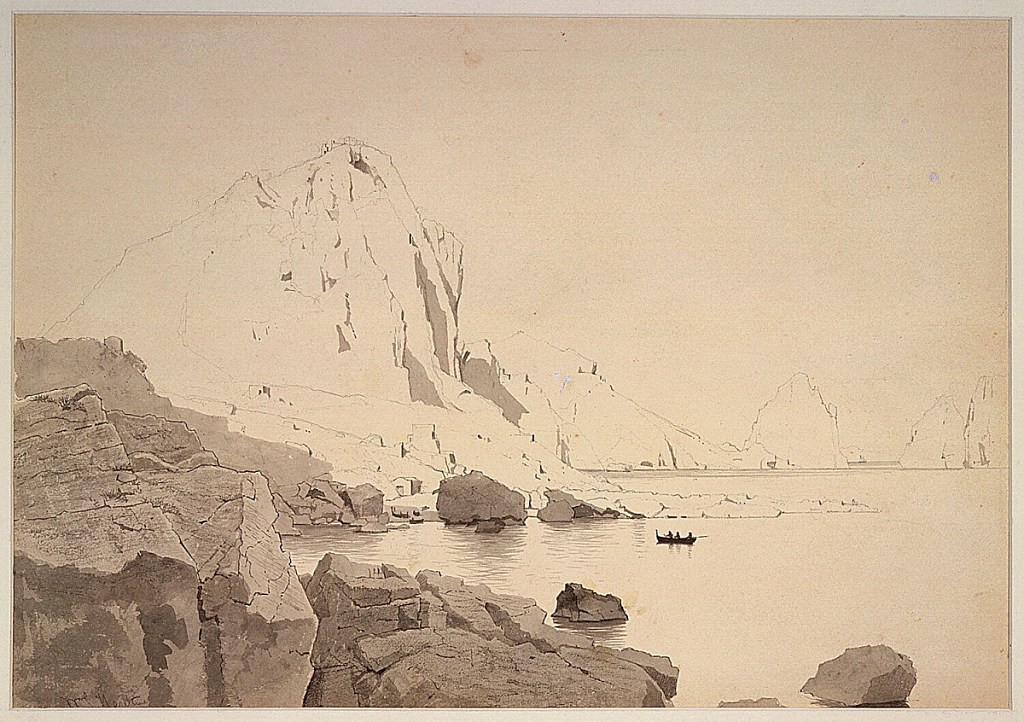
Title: Study for "Isle of Capri: The Faraglioni"
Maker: William Stanley Haseltine, American, 1835–1900
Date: ca. 1870
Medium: Brush and wash, graphite on wove paper
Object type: Drawing
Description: View of the rocky coast and sea with large rocks in lower left foreground leading to larger outcroppings. A rowboat, at center, containing three figures, moves shoreward, where boats beach near dwellings, at center left  of middleground.